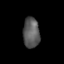
Tissue: skin
Cell type: Epithelial cells
Senescence score: 0.2748
Nuclear area (px): 494
Mean DAPI intensity: 88.957